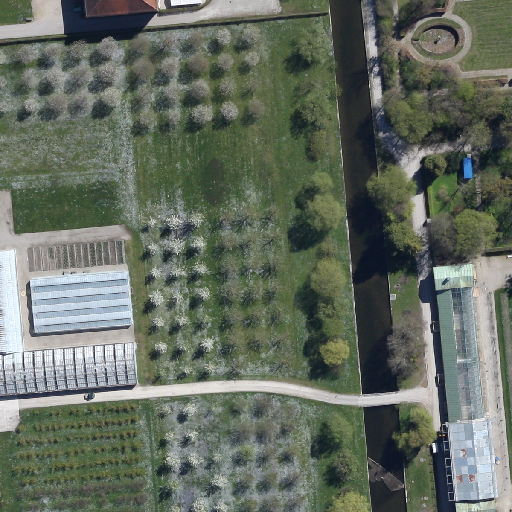
Referring expression: building along the road